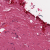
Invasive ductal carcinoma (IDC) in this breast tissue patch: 0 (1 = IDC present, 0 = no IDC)